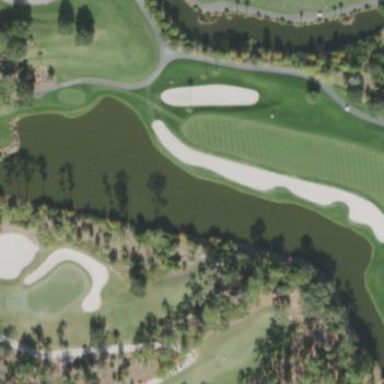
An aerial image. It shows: Golf bunker filled with natural sand.